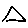
Label: triangle